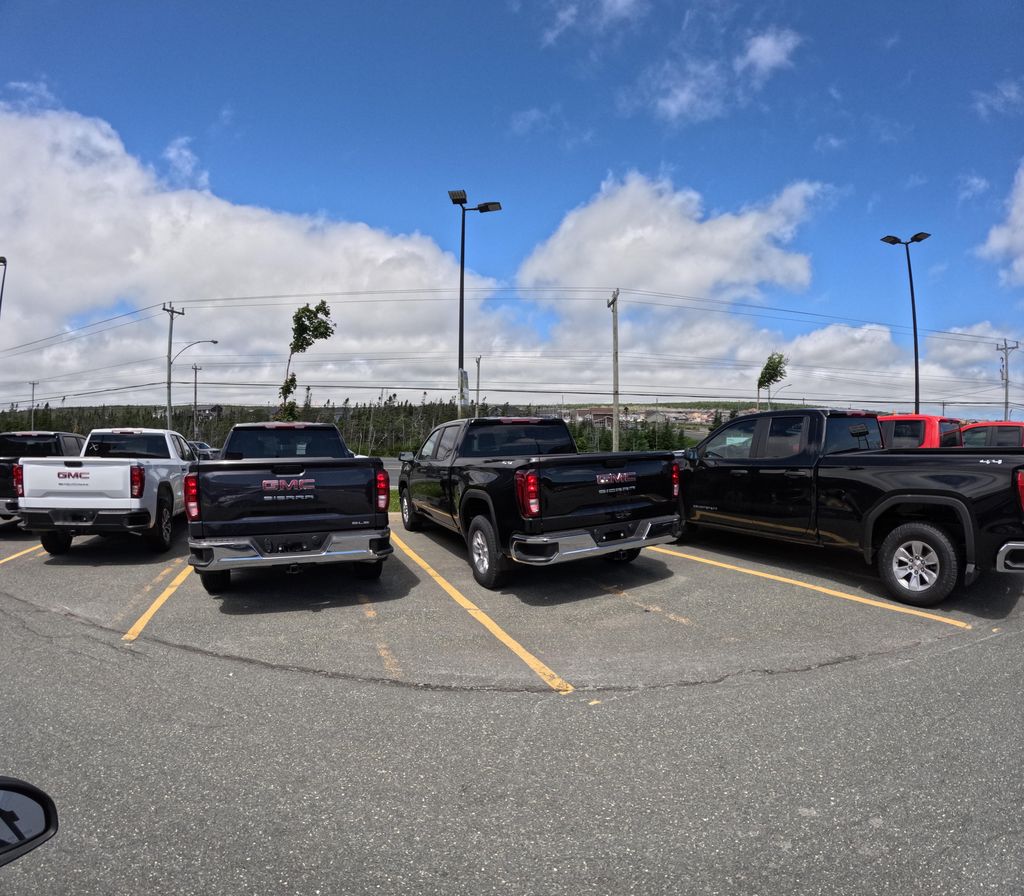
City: st_johns